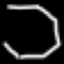
Label: octagon